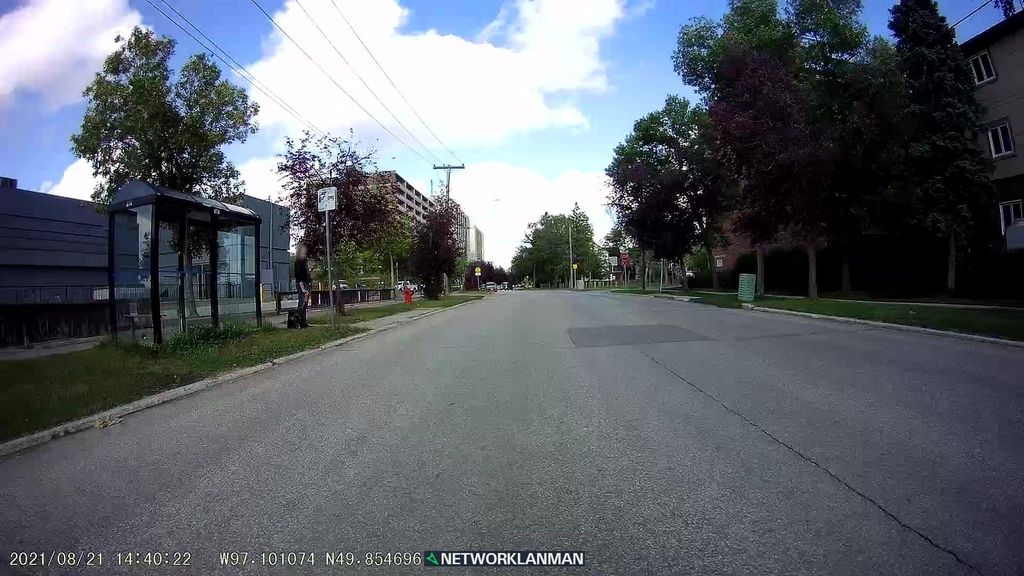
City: winnipeg